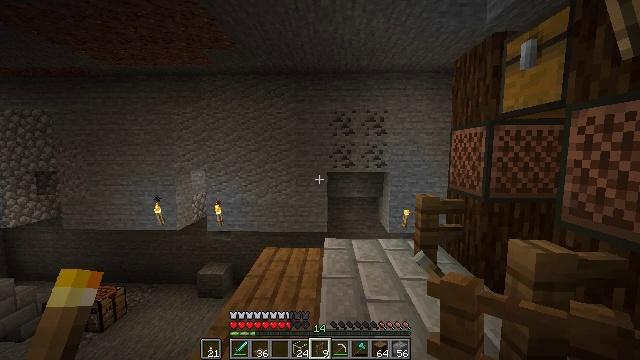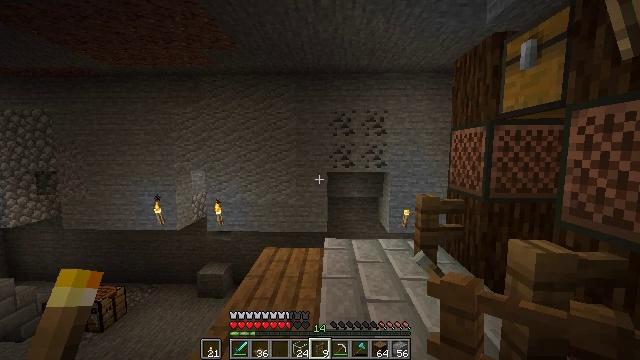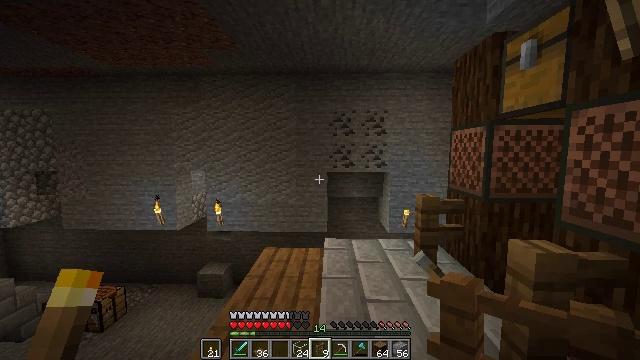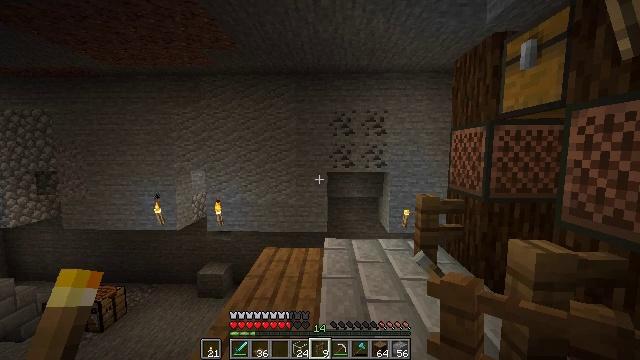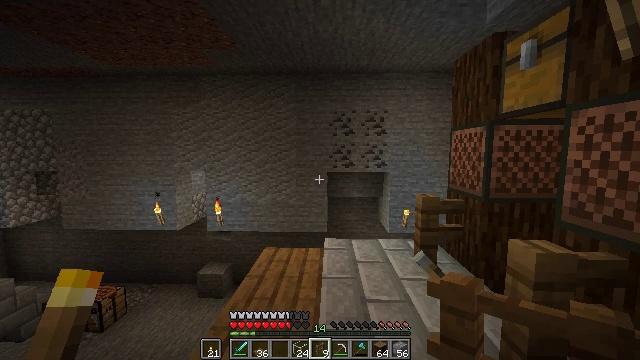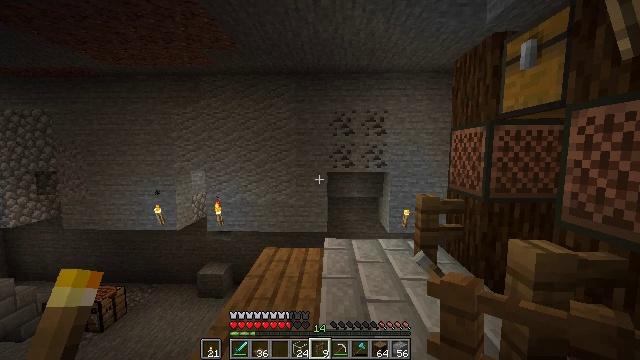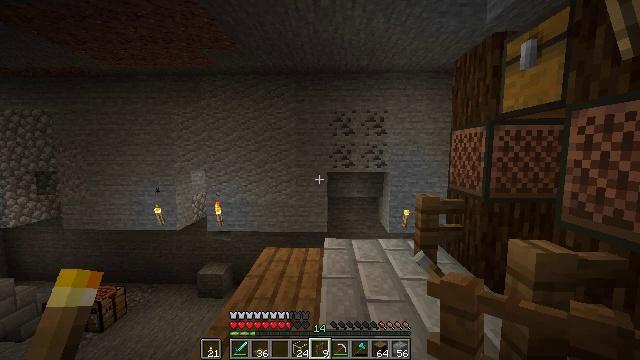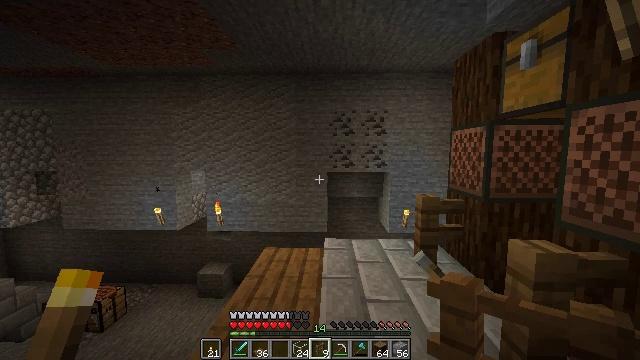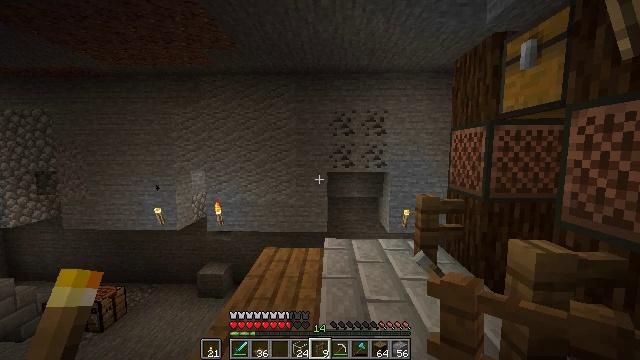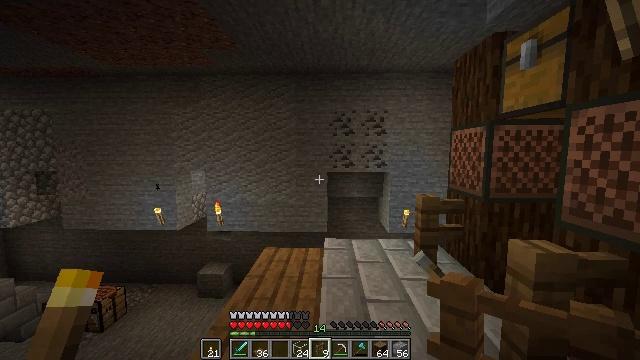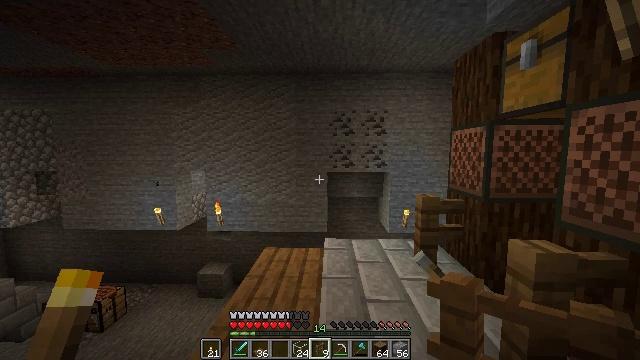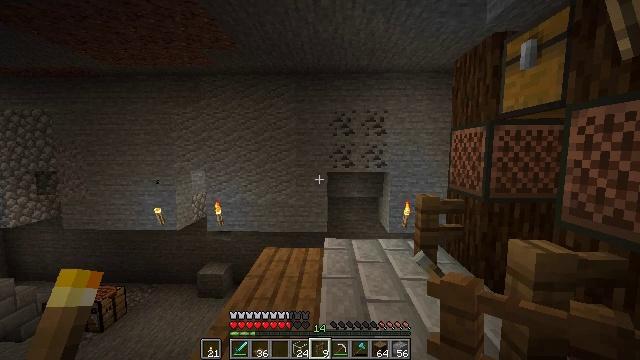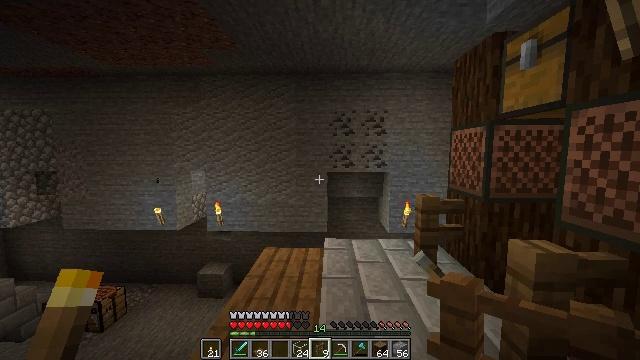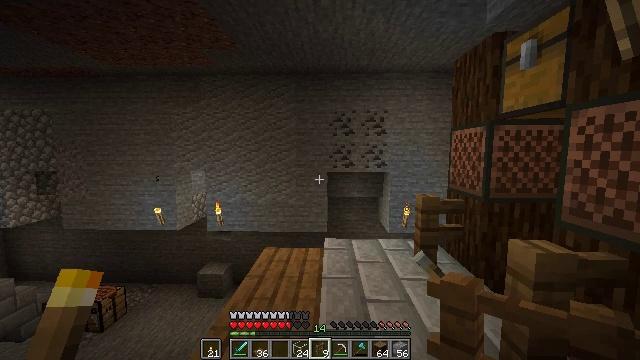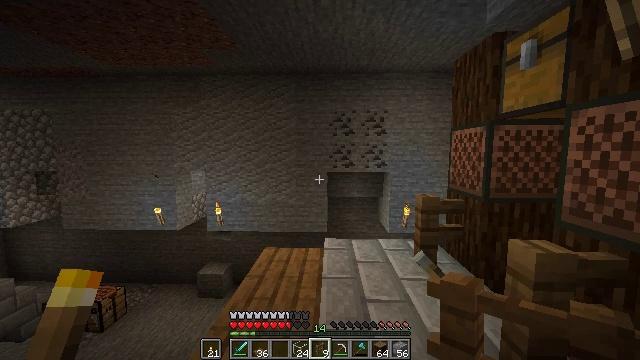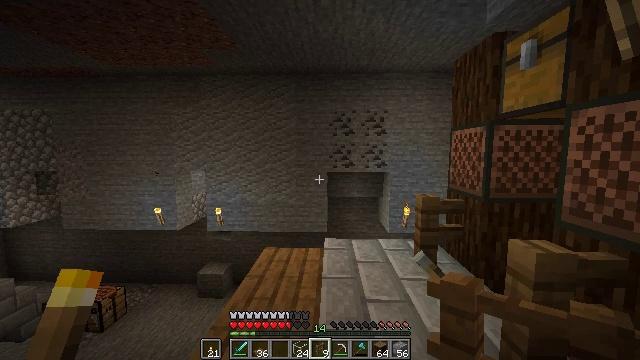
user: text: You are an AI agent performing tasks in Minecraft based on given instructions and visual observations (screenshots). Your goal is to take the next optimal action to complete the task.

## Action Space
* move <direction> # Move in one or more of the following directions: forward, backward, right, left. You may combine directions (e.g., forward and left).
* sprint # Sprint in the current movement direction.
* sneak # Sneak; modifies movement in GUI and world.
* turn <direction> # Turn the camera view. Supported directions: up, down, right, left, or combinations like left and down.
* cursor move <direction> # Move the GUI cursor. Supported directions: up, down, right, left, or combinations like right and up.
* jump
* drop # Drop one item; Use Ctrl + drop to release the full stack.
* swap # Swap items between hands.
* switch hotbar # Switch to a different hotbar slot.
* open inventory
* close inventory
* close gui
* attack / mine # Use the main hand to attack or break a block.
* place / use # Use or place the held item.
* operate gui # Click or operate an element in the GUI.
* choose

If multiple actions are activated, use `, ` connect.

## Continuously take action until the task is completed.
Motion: motion action
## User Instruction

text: Open a crafting table to craft spruce stairs.
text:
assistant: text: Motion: no_op
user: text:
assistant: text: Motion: no_op
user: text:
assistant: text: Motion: no_op
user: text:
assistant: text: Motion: no_op
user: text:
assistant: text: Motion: no_op
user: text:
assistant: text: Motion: no_op
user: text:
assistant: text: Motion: no_op
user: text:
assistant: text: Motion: no_op
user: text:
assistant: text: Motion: no_op
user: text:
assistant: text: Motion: no_op
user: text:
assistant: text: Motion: no_op
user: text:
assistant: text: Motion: no_op
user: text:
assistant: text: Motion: no_op
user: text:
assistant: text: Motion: no_op
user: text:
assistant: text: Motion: no_op
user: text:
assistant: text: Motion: no_op
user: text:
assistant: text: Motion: no_op
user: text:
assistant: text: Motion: no_op
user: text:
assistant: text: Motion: no_op
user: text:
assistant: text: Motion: no_op
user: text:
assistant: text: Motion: no_op
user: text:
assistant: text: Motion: no_op
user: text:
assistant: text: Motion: no_op
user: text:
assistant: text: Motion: no_op
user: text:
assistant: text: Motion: no_op
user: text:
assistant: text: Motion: no_op
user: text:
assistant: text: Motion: no_op
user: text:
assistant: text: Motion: no_op
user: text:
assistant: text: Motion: no_op
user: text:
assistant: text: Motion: no_op